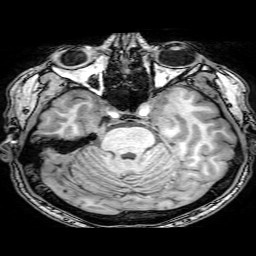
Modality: T1w
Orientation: coronal
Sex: male
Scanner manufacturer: philips
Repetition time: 0.008257 s
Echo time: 0.00382 s